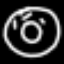
Label: donut